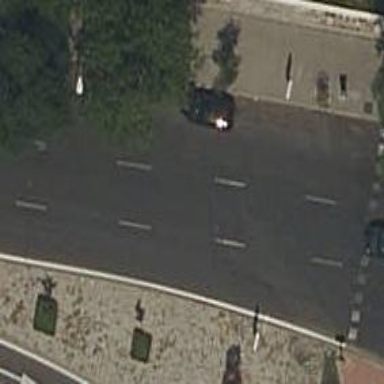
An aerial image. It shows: Tertiary road with asphalt surface.